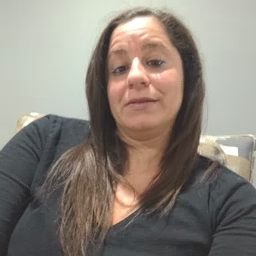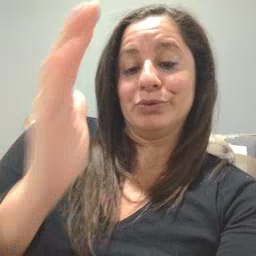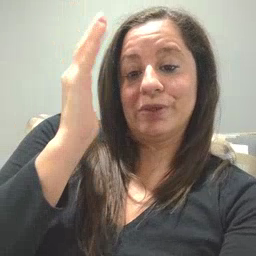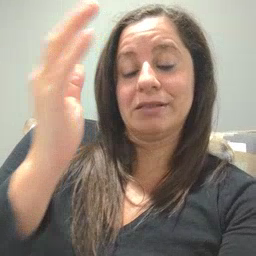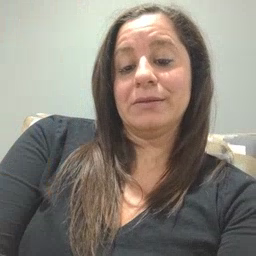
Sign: tree